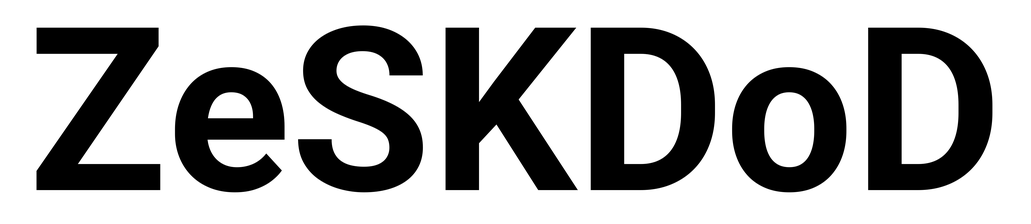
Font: Roboto_Bold